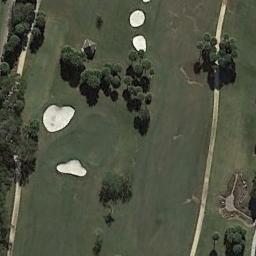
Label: golf_course